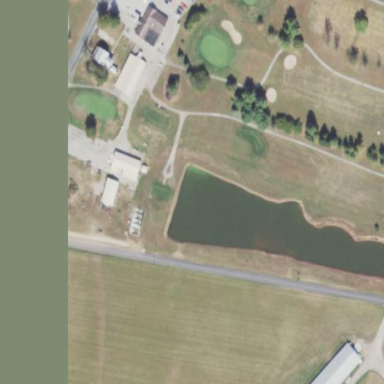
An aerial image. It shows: Water hazard in golf course. The hazard is natural water feature.